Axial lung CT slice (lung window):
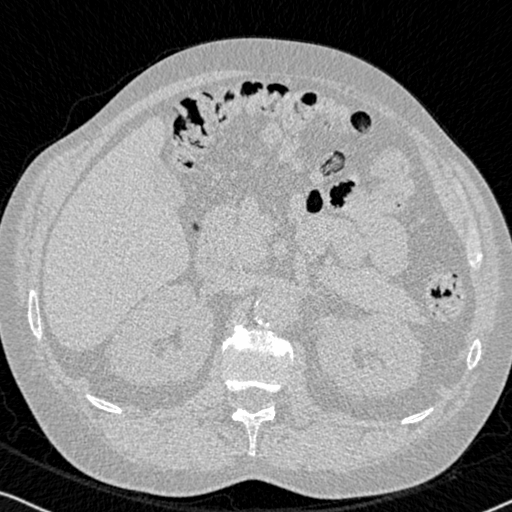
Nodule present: no